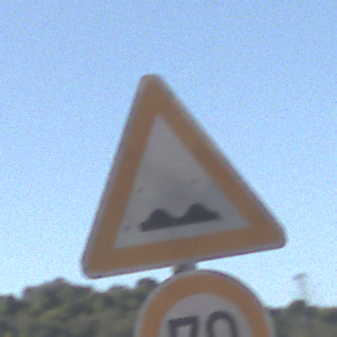
Verkehrszeichen: UnebeneFahrbahn
Zusatzzeichen unten: Geschwindigkeit70
Umgebung: Outdoor, Nature
Tageszeit: MorningAfternoon
Wetter: Clear
Licht: Natural
Jahreszeit: NotSpecified
Kontrast: HighContrast